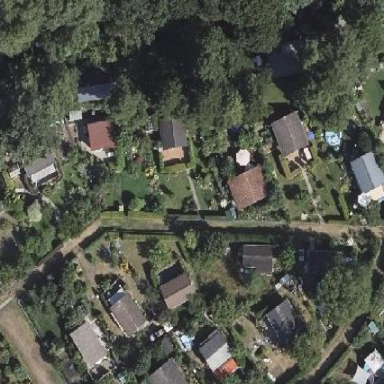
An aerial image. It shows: Plot within allotments.